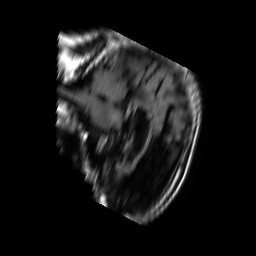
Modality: FLAIR
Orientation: sagittal
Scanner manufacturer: philips
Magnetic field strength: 1.5 T
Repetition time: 6 s
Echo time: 0.12 s